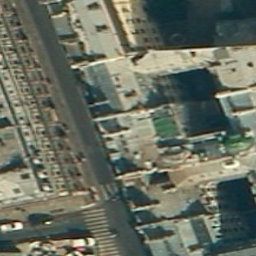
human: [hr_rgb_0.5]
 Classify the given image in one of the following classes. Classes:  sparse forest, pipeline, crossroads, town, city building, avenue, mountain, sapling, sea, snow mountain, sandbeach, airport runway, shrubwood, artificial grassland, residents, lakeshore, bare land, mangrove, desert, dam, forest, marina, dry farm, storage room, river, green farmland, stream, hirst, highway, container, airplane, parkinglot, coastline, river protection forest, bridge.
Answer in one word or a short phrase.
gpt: city building